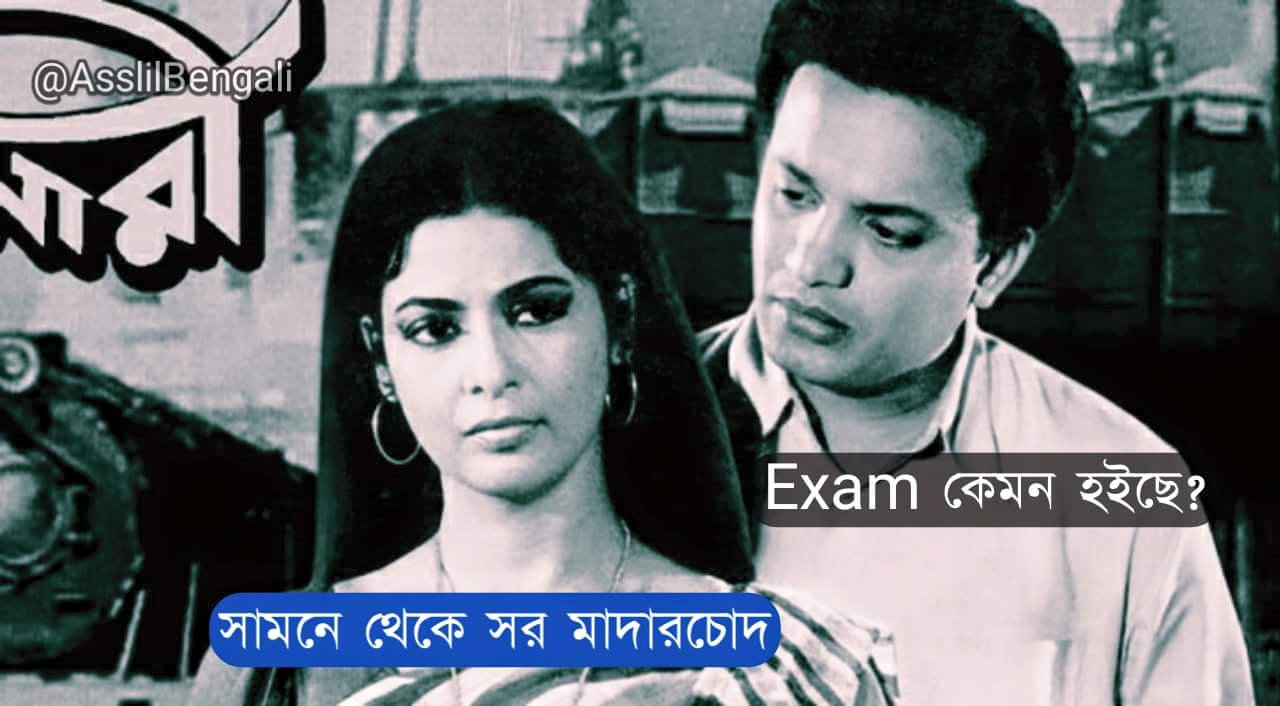
Text: Exam কেমন হইছে ?    সামনে থেকে সর মাদারচোদ
Label: Hate
Hate category: Personal Offence
Targeted group: Individual